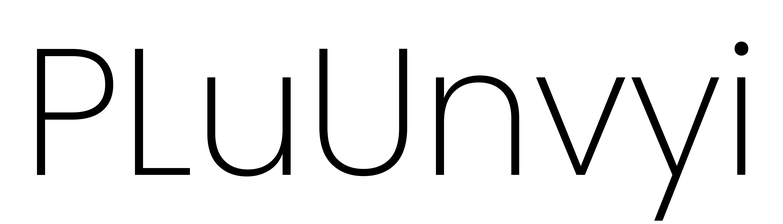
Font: Poppins-ExtraLight